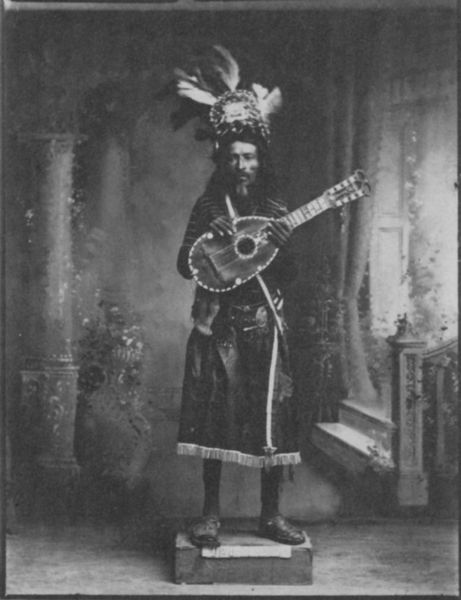
Titel: Porträt
Künstler: Romualdo García
Standort: Guanajuato
Institution: Museo Regional de Antropologia e Historia
Schlagwörter: dunkel, feder, hand, mann, weiß, fenster, grau, hut, kleid, licht, raum, schmuck, schwarz, säule, säulen, zimmer, blick, rock, bart, federn, haarschmuck, halten, samt, sockel, stehen, bild, hände, instrument, portrait, porträt, vorhang, fransen, gewand, haare, mantel, pose, bühne, gitarre, musik, musiker, en face, kamin, ofen, vase, federhut, schuhe, hocker, schemel, treppe, gardine, musikinstrument, atelier, stufen, sandalen, podest, foto, fotografie, photographie, orient, asien, schwarz weiss, kiste, posieren, kopfputz, photo, tracht, saite, sänger, mittelalter, laute, mandoline, saiten, saiteninstrument, federschmuck, fotographie, indien, kopfschmuck, musikant, tradition, treppenaufgang, treppenlauf, geschmückt, häuptling, völkerkunde, indianer, folklore, indio, indogen, orpheus, säuen, atelierfotografie, eingeborener, feder7, indogener, quaten, h#nde, dunklehäutig, sitarrh, häutling